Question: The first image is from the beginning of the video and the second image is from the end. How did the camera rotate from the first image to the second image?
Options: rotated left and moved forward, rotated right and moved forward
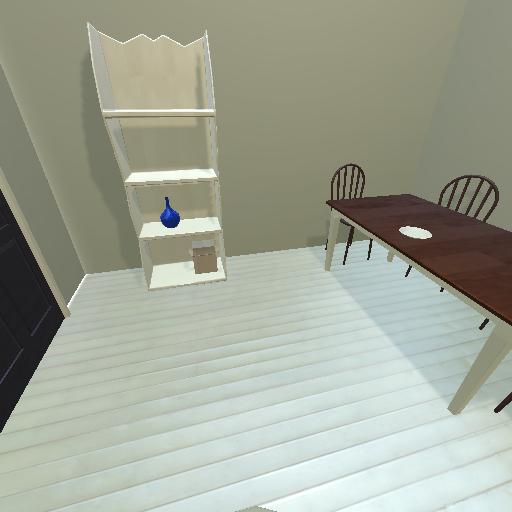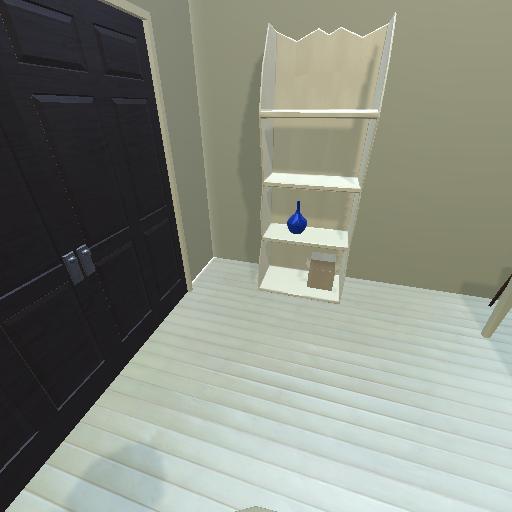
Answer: rotated left and moved forward